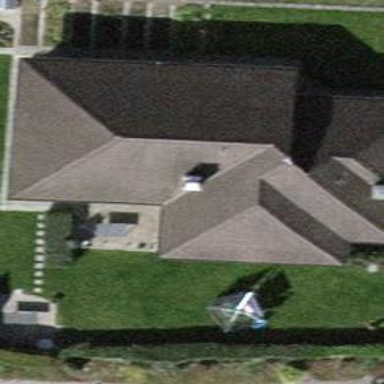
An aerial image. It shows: House with grey roof made of roof tiles that has equal-hipped shape.